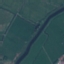
Label: River